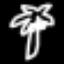
Label: palm tree